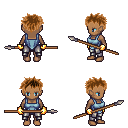
a pixel art fantasy rpg character, female body template, human, dark skin, blue vest, metal pants, brown bedhead hairstyle, gold gloves, spear, four views (front, back, left, right), 2x2 character sprite sheet, small pixel art, hard edges, no anti-aliasing